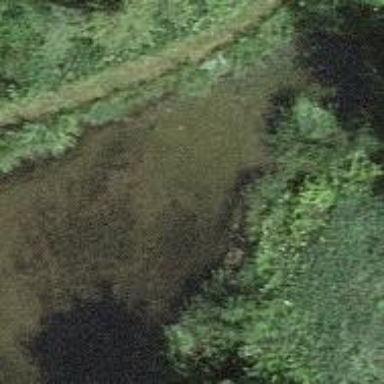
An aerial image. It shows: Peaceful pond surrounded by nature.